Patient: sex M, age 26
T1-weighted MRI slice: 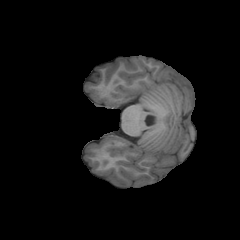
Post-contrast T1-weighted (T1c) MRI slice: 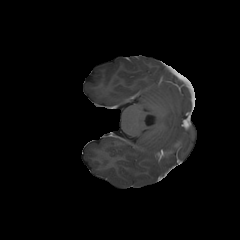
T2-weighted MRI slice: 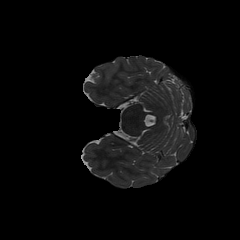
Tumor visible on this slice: no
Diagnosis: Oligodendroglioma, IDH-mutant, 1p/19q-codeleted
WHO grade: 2